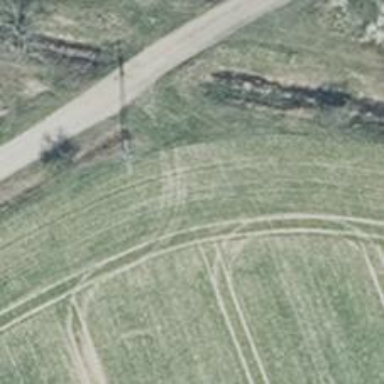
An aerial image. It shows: Grey lattice power pole.